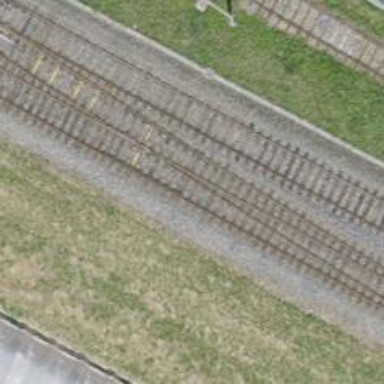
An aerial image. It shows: Siding railway track with electrified contact line.